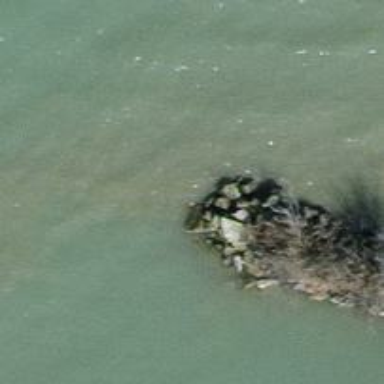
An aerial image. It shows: Groyne structure.